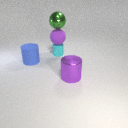
large blue rubber cylinder to the left of small cyan rubber cylinder